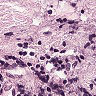
Metastatic tissue present: no